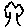
Label: tree